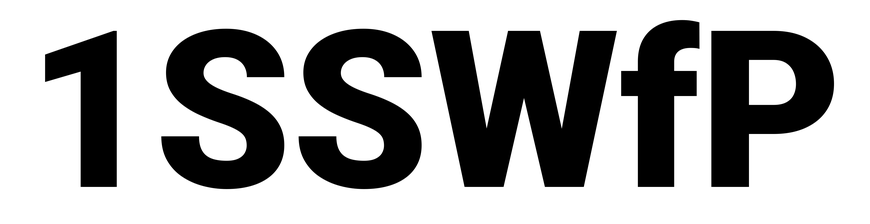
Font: Roboto_Black